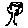
Label: tree